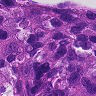
Metastatic tissue present: yes